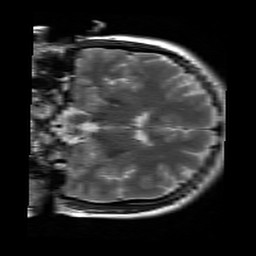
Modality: T2w
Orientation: coronal
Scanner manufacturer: siemens
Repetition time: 3.9 s
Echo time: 0.076 s